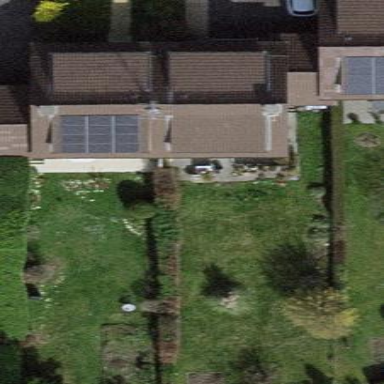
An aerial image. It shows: Garden surrounded by fence.